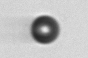
Label: bead